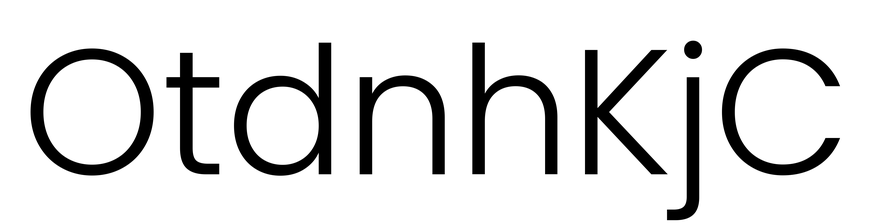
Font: Poppins-Light